Question: I have a datagrid:
'''
<DataGrid x:Name="gvImports"
HorizontalAlignment="Left"
AutoGenerateColumns="False"
Margin="10,36.816,0,0"
VerticalAlignment="Top"
Height="163.087" Width="485.05">
</DataGrid>
'''
Then I am setting the cell border style in C#:
'''
var cellStyle = new Style(typeof(DataGridCell));
cellStyle.Setters.Add
(new Setter(DataGridCell.BorderBrushProperty, Brushes.Magenta));
gvImports.CellStyle = cellStyle;
'''
Notice the offensive Magenta for demonstration purposes only.
Here is an image of the DataGrid when rendered:

I want to get rid of those inner black lines, any idea how this is done?
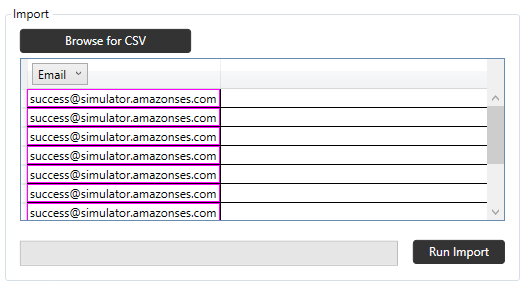
Answer: '''
gvImports.GridLinesVisibility = DataGridGridLinesVisibility.None;
'''